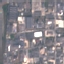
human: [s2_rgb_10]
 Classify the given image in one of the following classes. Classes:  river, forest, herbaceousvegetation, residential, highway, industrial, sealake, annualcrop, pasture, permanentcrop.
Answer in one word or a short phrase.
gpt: Industrial